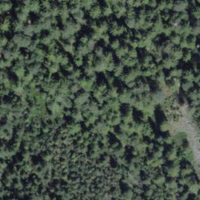
EUNIS habitat code: 45
Species observed at this site:
Neottia nidus-avis
Pinguicula alpina